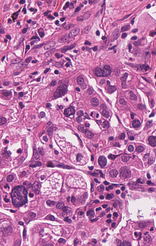
Tumor epithelial tissue: yes
Tumor-associated stroma tissue: yes
Normal tissue: no